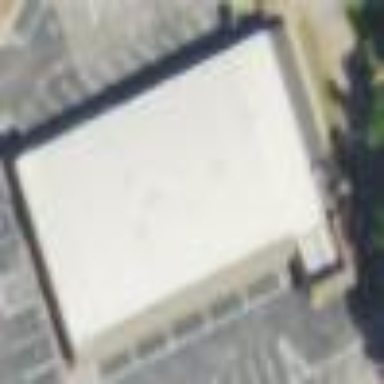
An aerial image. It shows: Building that is place of worship.